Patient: sex M, age 29
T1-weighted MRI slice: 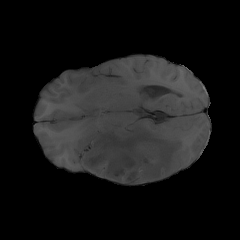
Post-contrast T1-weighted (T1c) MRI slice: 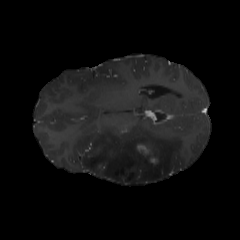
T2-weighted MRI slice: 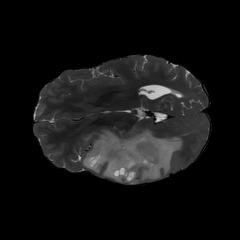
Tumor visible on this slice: yes
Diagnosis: Astrocytoma, IDH-mutant
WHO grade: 4